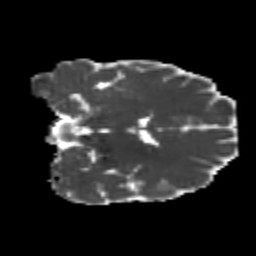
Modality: MD
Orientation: coronal
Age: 24
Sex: male
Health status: healthy
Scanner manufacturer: philips
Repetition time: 7.384 s
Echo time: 0.08599 s